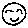
Label: smiley face